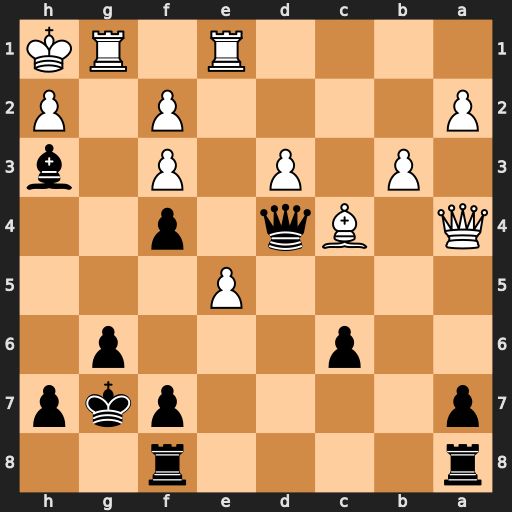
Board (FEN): r4r2/p4pkp/2p3p1/4P3/Q1Bq1p2/1P1P1P1b/P4P1P/4R1RK
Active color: b
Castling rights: -
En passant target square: -
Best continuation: Qxf2 Qxc6 Bg2+ Rxg2 Qxe1+ Rg1 Qxe5